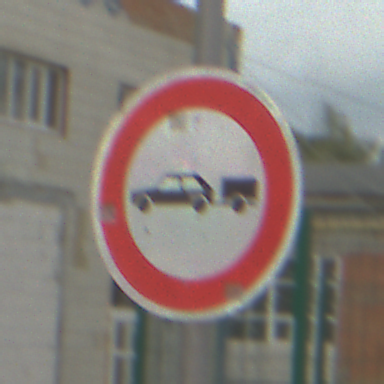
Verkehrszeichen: VerbotPersonenkraftwagenMitAnhaenger
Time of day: MorningAfternoon
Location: Outdoor (Suburban)
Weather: PartlyCloudy
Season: NotSpecified
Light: Natural